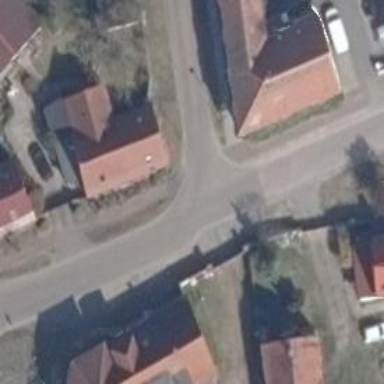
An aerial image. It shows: Residential road with concrete surface.